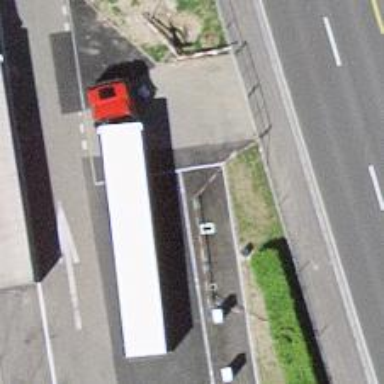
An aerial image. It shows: Charging station.